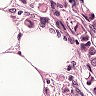
Metastatic tissue present: yes